Interaction volume radius: 5 \u00c5
Interaction volume height: 20 \u00c5
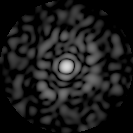
Disorder parameter: 0.8377